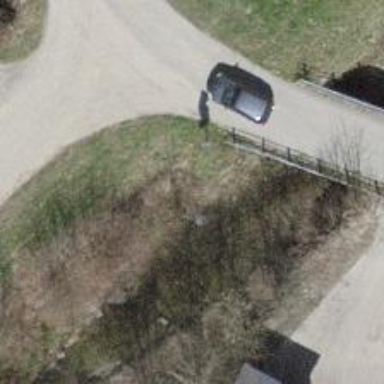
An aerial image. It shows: Culvert tunnel.